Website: bh-photo
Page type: receipt
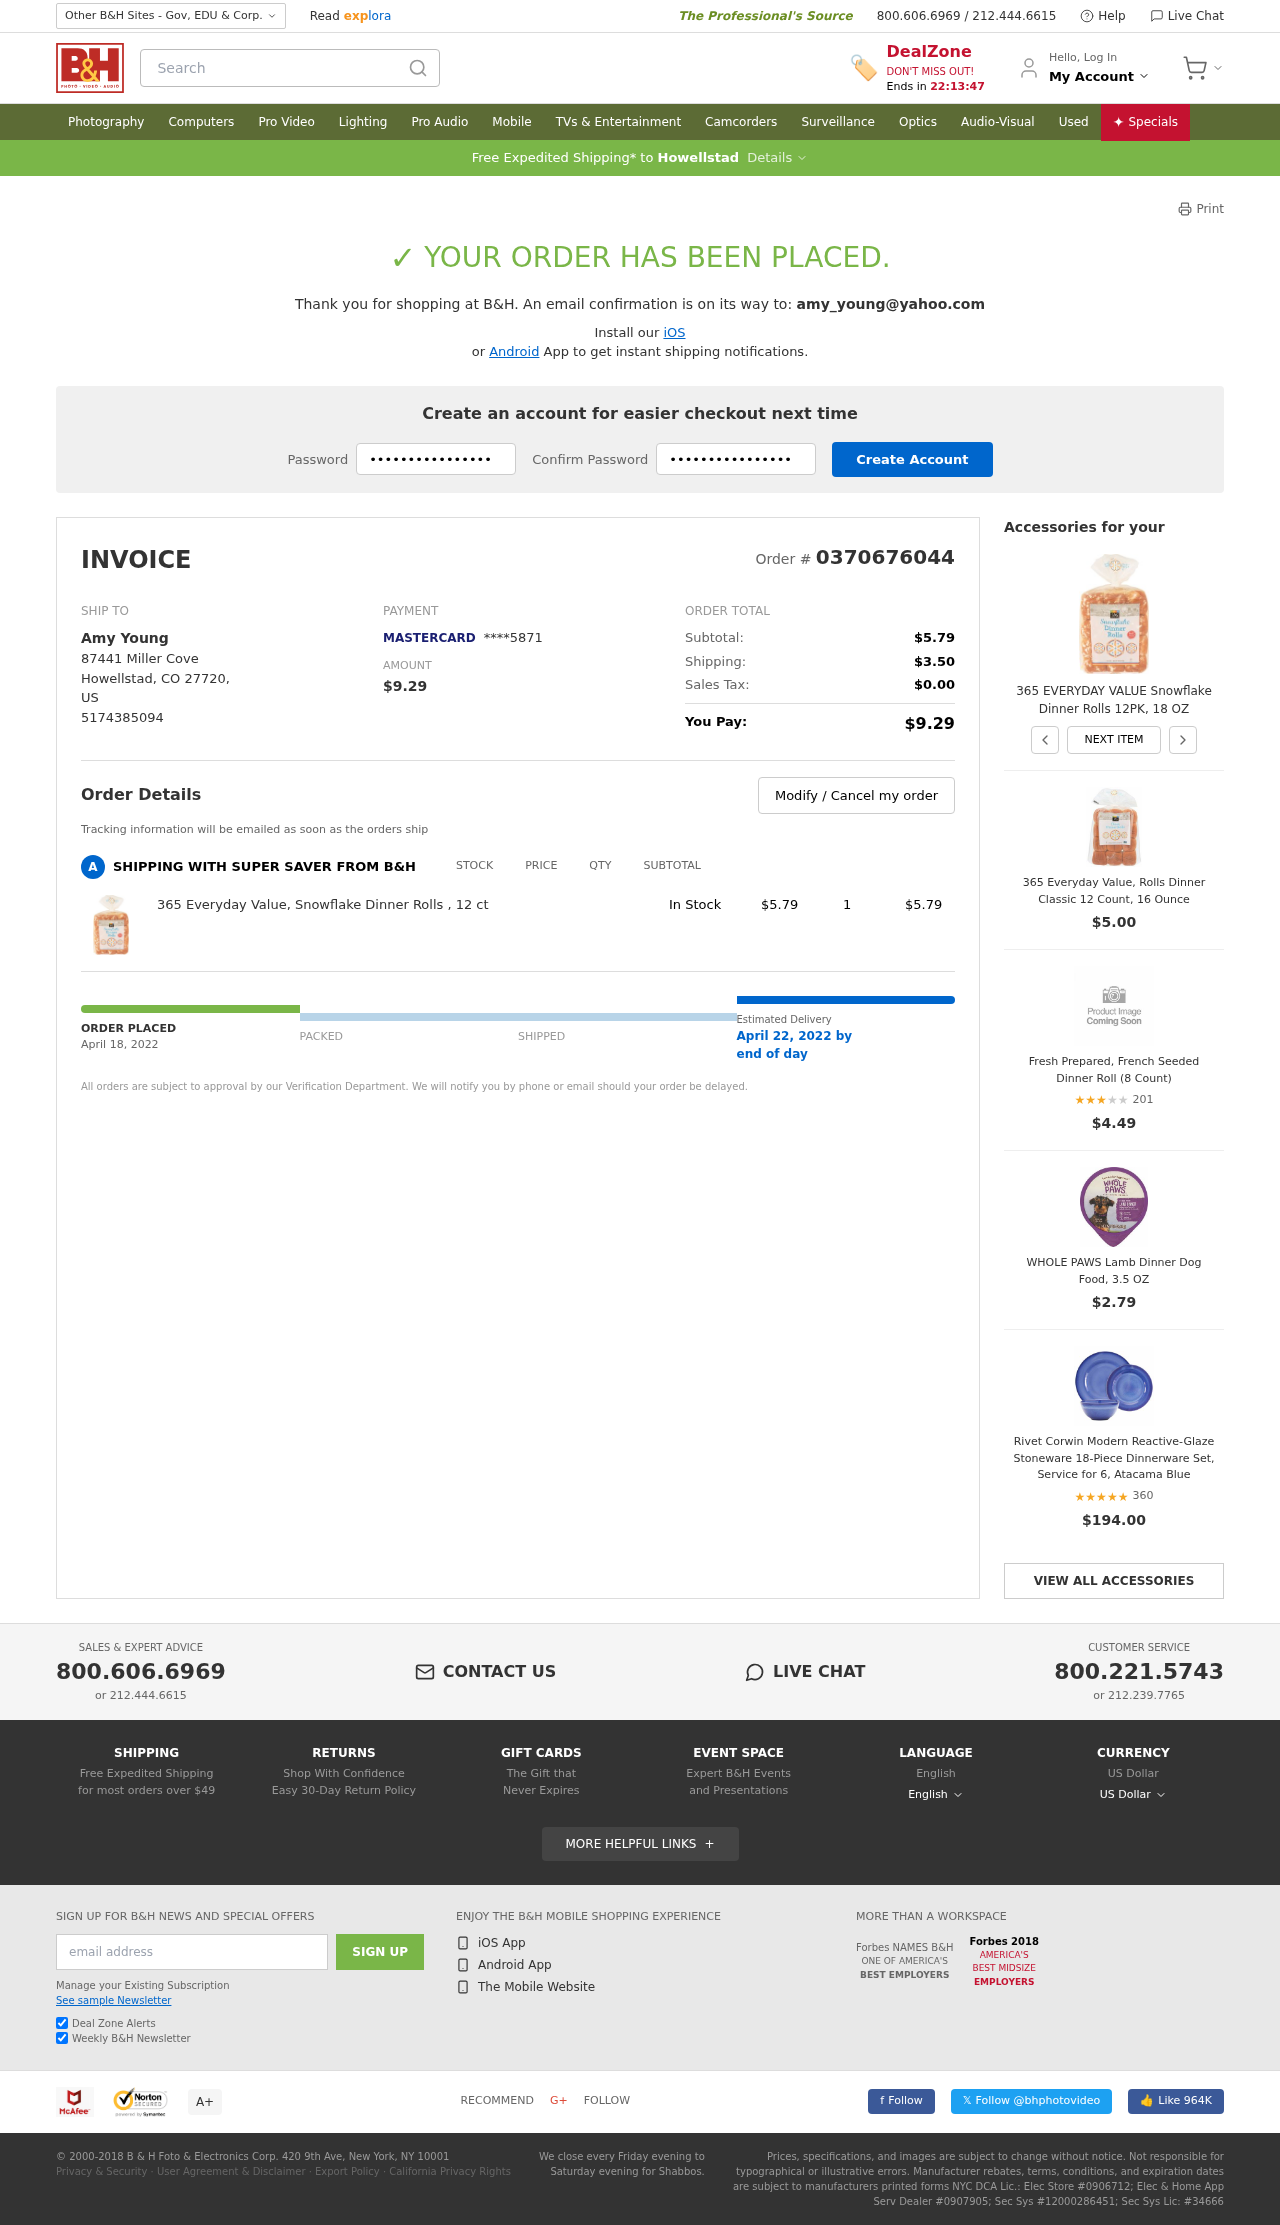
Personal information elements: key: PII_CARD_LAST4
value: ****5871
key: PII_CARD_TYPE
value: MASTERCARD
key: PII_CITY
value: Howellstad
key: PII_COUNTRY_CODE
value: US
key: PII_EMAIL
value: amy_young@yahoo.com
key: PII_FULLNAME
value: Amy Young
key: PII_PHONE
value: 5174385094
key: PII_POSTCODE
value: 27720
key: PII_STATE_ABBR
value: CO
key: PII_STREET
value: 87441 Miller Cove
Product elements: key: PRODUCT1_NAME
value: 365 Everyday Value, Snowflake Dinner Rolls , 12 ct
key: PRODUCT1_PRICE
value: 5.79
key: PRODUCT1_QUANTITY
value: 1
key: PRODUCT2_NAME
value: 365 EVERYDAY VALUE Snowflake Dinner Rolls 12PK, 18 OZ
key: PRODUCT3_NAME
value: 365 Everyday Value, Rolls Dinner Classic 12 Count, 16 Ounce
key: PRODUCT3_PRICE
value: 5
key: PRODUCT4_NAME
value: Fresh Prepared, French Seeded Dinner Roll (8 Count)
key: PRODUCT4_NUM_RATINGS
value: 201
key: PRODUCT4_PRICE
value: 4.49
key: PRODUCT4_RATING
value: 3.3
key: PRODUCT5_NAME
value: WHOLE PAWS Lamb Dinner Dog Food, 3.5 OZ
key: PRODUCT5_PRICE
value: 2.79
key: PRODUCT6_NAME
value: Rivet Corwin Modern Reactive-Glaze Stoneware 18-Piece Dinnerware Set, Service for 6, Atacama Blue
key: PRODUCT6_NUM_RATINGS
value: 360
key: PRODUCT6_PRICE
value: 194
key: PRODUCT6_RATING
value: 4.7
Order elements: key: ORDER_ID
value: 0370676044
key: ORDER_TOTAL
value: $9.29
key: ORDER_SUBTOTAL
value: $5.79
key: ORDER_SHIPPING_COST
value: $3.50
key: ORDER_TAX
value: $0.00
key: ORDER_DATE
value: April 18, 2022
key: ORDER_DELIVERY_DATE
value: April 22, 2022 by
Search elements: key: HEADER_SEARCH
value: Search